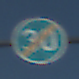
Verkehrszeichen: EndeMindestgeschwindigkeit
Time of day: MorningAfternoon
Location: Outdoor (Nature)
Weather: Clear
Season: NotSpecified
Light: Natural